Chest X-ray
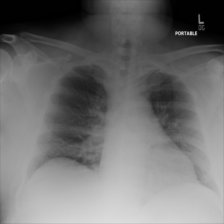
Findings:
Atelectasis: negative
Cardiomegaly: negative
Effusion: negative
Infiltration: negative
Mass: negative
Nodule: negative
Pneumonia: negative
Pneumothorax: negative
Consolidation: negative
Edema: negative
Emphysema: negative
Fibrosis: negative
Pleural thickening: negative
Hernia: negative